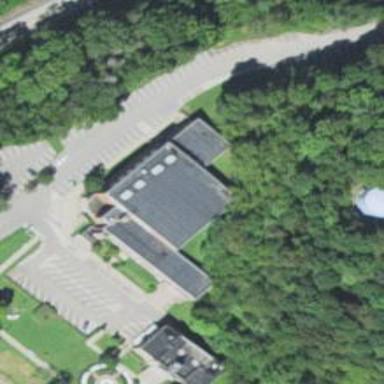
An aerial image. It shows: College building.